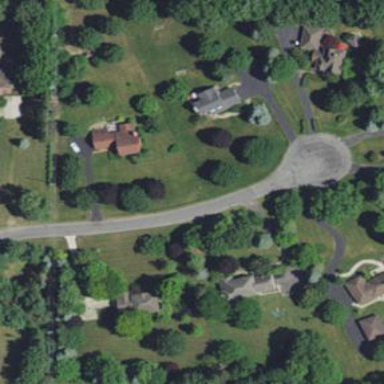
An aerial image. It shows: This residential area consists of single-family homes.